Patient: sex M, age 34
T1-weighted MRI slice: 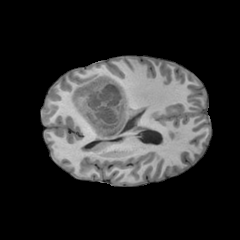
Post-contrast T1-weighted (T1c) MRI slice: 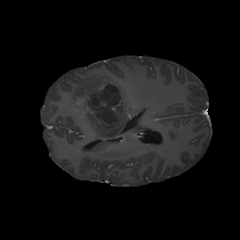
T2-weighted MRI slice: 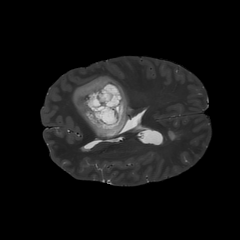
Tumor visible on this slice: yes
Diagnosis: Astrocytoma, IDH-mutant
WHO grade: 4